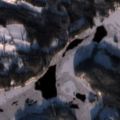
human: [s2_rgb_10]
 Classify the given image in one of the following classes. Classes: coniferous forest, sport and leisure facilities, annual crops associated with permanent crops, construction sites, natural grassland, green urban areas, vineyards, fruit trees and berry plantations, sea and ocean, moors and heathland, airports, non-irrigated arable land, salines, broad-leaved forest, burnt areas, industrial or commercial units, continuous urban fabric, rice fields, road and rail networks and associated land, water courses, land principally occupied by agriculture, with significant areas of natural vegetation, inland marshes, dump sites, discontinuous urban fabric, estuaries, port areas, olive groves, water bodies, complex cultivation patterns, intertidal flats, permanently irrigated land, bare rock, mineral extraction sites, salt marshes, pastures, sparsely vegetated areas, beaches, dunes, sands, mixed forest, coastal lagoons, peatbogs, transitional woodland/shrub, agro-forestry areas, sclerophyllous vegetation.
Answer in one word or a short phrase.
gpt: coniferous forest, mixed forest, transitional woodland/shrub, water bodies